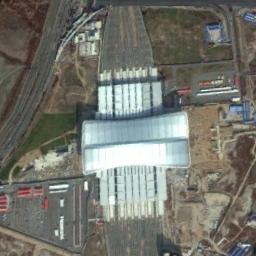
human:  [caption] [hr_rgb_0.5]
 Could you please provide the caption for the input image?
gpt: The railway station is next to some buildings and grass .

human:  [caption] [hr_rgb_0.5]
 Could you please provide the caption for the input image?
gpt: There are many buildings beside the railway station .

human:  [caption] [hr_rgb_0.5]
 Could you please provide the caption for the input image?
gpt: The railway station has some railways and a white building and some clearings are next to the railway station .

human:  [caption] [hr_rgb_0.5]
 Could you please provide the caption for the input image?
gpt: There is a fully equipped railway station with silver awnings in the suburbs .

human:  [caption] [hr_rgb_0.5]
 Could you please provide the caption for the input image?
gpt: There are some brown bare land around the railway station .